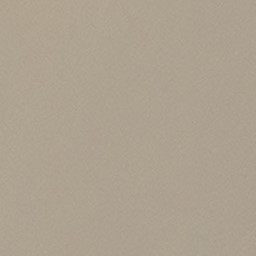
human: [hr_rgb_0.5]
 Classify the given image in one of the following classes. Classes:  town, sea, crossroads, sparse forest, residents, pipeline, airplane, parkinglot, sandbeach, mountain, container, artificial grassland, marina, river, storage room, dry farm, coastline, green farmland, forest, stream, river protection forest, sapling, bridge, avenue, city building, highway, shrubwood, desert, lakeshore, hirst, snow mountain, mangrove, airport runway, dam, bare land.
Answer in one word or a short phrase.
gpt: desert